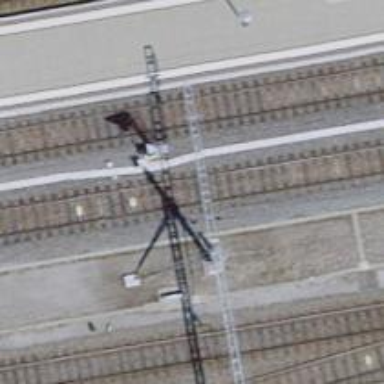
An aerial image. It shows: Railway signal.